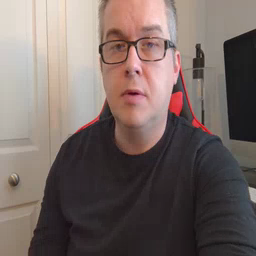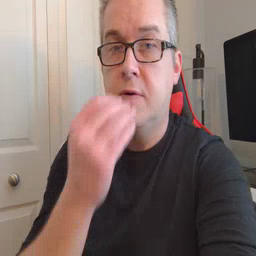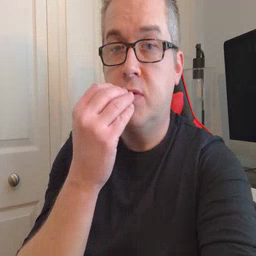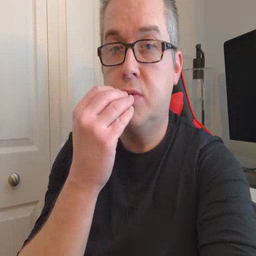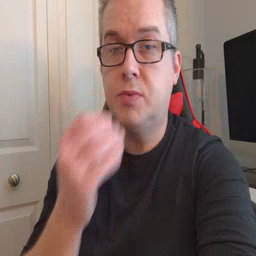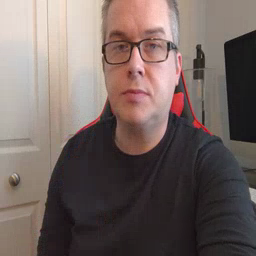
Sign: food